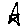
Label: star